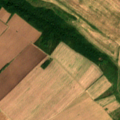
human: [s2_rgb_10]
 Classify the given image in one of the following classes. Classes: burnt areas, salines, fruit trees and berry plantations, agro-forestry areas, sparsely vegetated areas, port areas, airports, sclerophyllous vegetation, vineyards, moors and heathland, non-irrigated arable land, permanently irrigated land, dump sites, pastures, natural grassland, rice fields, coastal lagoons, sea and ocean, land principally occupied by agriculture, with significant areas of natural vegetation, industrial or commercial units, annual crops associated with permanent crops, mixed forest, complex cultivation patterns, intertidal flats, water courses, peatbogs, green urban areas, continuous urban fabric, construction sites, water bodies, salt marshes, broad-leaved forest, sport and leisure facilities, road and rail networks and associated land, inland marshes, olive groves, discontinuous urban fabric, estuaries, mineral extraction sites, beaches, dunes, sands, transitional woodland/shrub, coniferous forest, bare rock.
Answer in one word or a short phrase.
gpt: non-irrigated arable land, vineyards, broad-leaved forest, transitional woodland/shrub